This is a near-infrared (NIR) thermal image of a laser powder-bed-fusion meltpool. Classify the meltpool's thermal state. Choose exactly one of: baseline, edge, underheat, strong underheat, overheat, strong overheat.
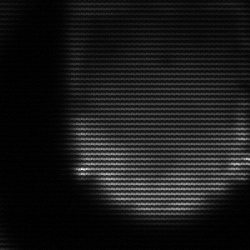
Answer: edge